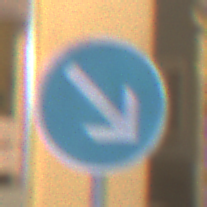
Verkehrszeichen: VorgeschriebeneVorbeifahrtRechts
Umgebung: Outdoor, Urban
Tageszeit: Night
Wetter: Overcast
Licht: Artificial
Jahreszeit: Winter
Kontrast: MediumContrast